Question: I'm making a Navigation bar. It has a border at the bottom. Now I want to give the active class a other color for the border. It should be in place of the navigation border, but it shows above it.

How can I put the blue line on the place of the green line under the active Home button and keep green at the rest?
CSS Code:
<URL>
HTML Code:
<URL>
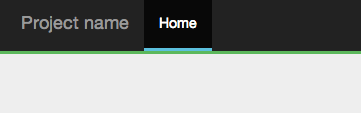
Answer: This is pretty simple.. You just need to set the 'margin-bottom: -3px'.
Your CSS should look like this:
'''
.navbar {
border-bottom: 3px solid #5cb85c;
width: auto;
}
.active {
border-bottom: 3px solid #5bc0de;
margin-bottom: -3px;
}
'''
Here's a fiddle: <URL>